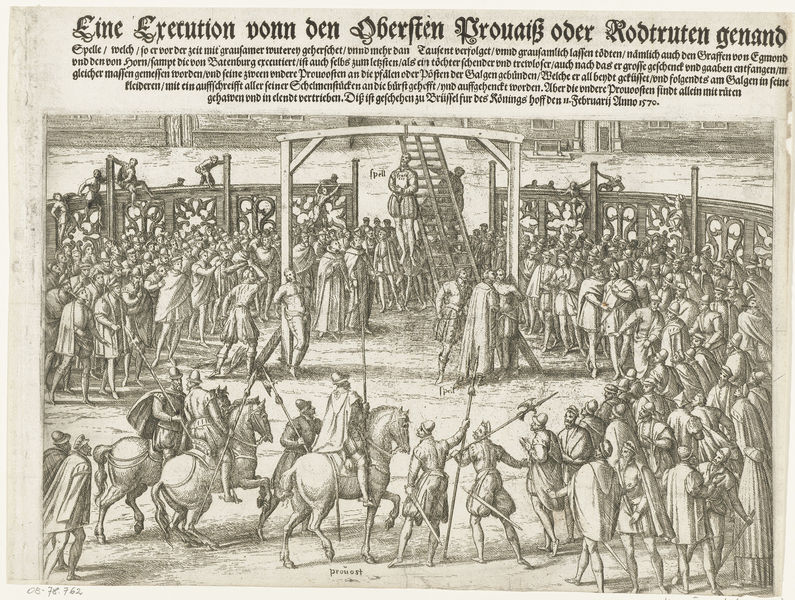
Titel: Executie van Spell
Künstler: Frans Hogenberg
Standort: Amsterdam
Institution: Rijksmuseum
Schlagwörter: menschen, zeichnung, hinrichtung, pferde, reiter, leiter, audience, men, soldier, soldiers, white, black, grey, group, print, balken, radierung, stich, menschenmenge, horses, mittelalter, german, death, armour, drawing, illustration, sketch, revolution, fraktur, ladder, letters, fence, medieval, horse, exekution, galgen, hanging, brüssel, spectators, spears, mesnchen, gehängter, words, entertainment, spear, execution, torture, criminals, gallows, punishment, news, hang, ladders, criminal, latter, hung, crime